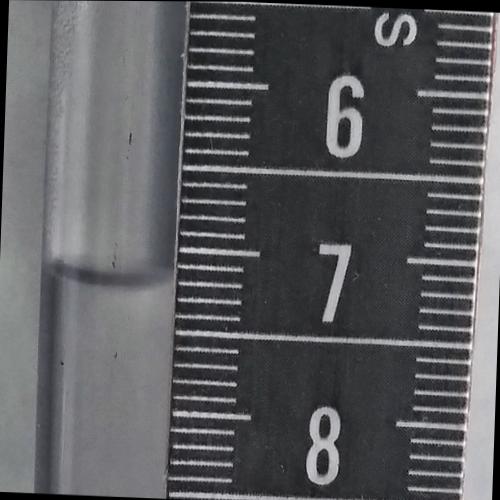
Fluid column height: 7.2 cm